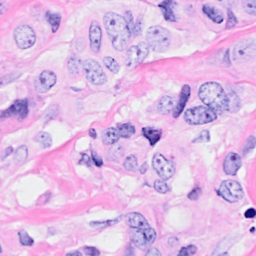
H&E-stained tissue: Breast